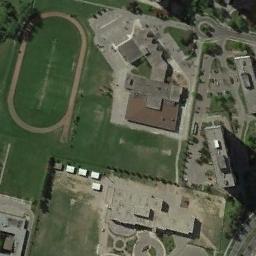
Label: ground_track_field